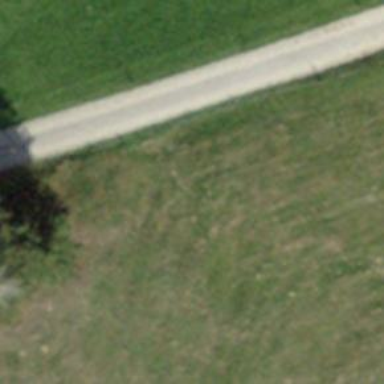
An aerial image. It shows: Well-maintained track road with grade 1 tracktype.